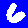
Digit: 6